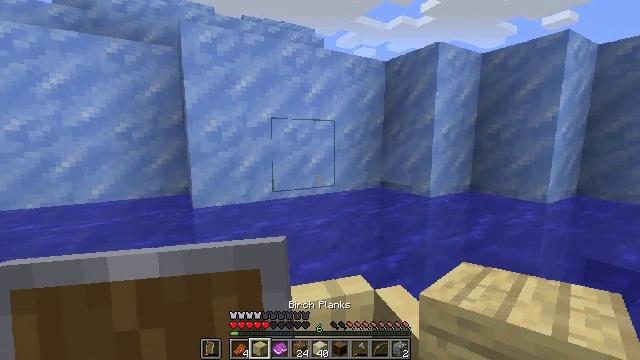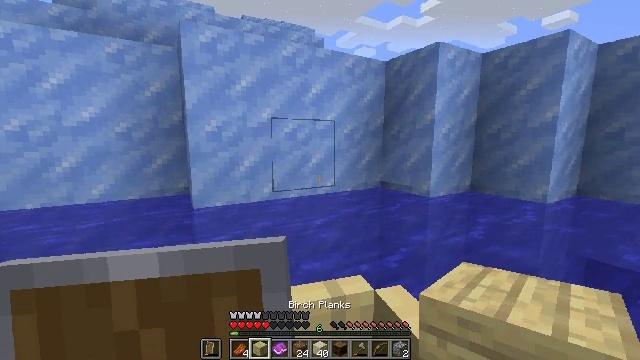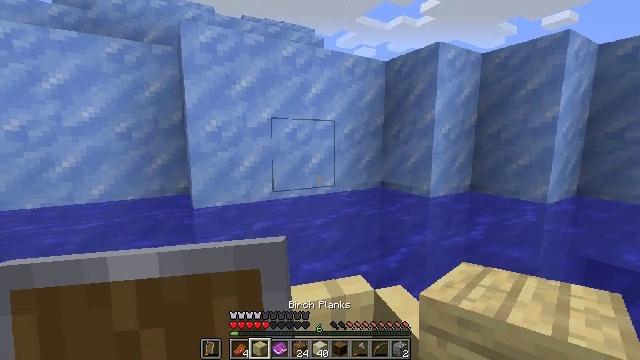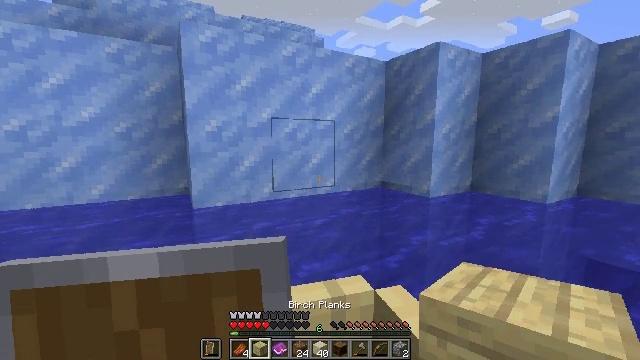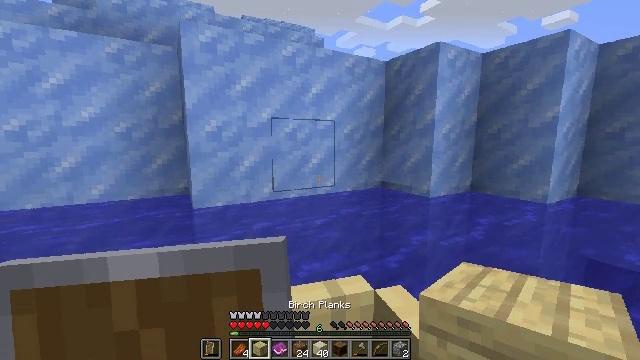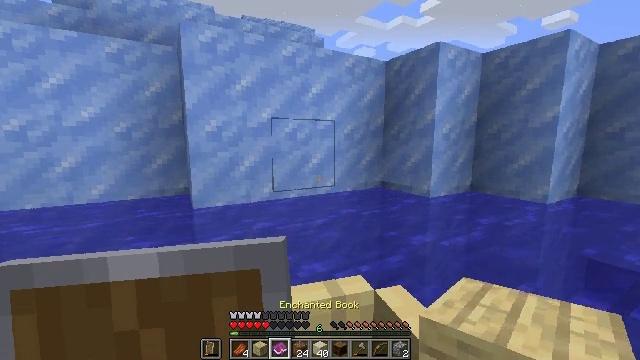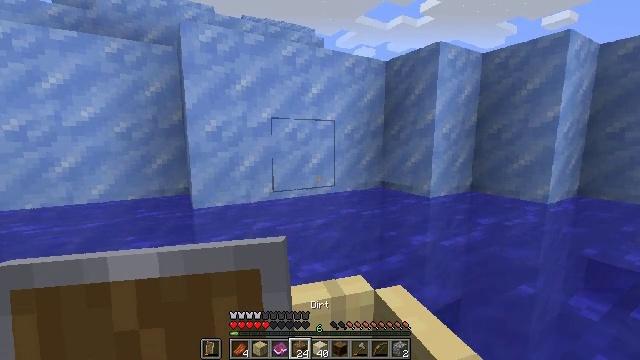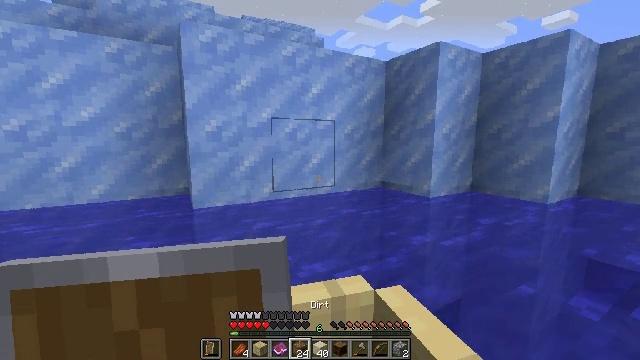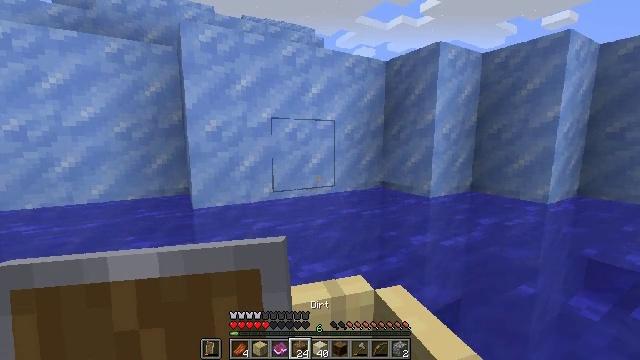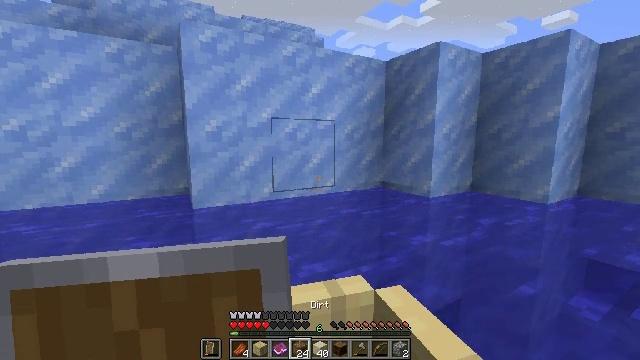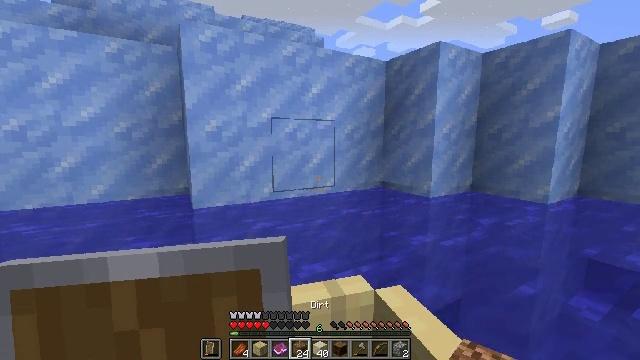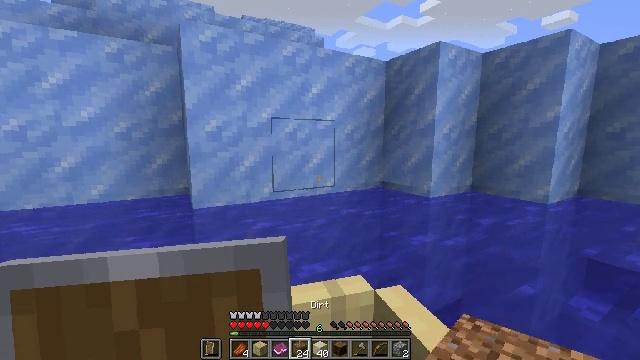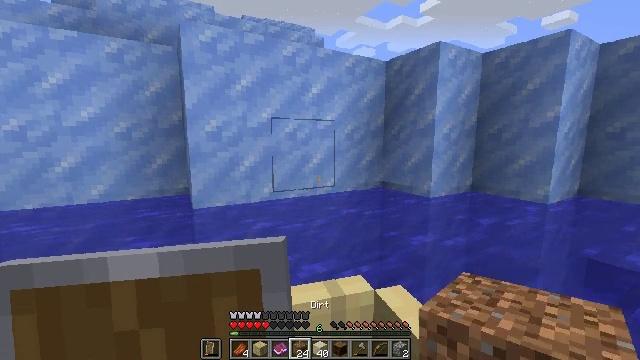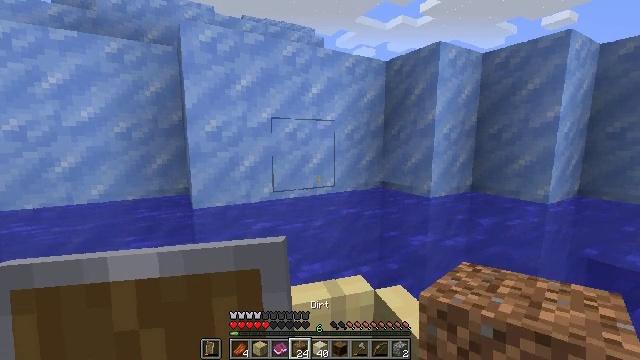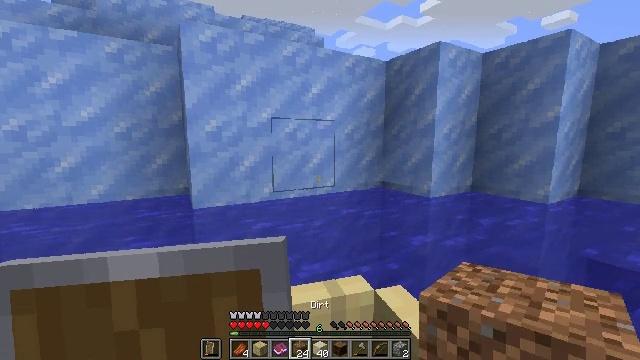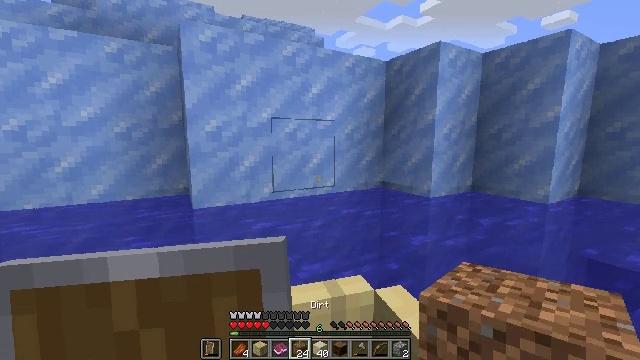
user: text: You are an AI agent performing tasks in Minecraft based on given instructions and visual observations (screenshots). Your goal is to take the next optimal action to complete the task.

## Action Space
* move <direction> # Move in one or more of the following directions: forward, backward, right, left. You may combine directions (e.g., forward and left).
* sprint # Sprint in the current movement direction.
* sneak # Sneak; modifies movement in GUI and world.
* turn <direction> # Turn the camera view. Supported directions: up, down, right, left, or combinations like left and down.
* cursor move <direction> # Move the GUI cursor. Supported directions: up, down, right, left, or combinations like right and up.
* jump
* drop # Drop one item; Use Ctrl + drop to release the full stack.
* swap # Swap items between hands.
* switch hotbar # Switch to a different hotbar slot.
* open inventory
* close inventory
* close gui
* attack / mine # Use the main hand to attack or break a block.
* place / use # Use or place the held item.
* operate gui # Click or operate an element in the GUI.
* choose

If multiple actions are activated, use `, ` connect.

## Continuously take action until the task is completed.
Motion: motion action
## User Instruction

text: Gather packed ice blocks.
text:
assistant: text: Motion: no_op
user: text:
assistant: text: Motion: no_op
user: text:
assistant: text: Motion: no_op
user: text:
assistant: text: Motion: no_op
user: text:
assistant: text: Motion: no_op
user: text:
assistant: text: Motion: no_op
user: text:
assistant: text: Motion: no_op
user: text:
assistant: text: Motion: no_op
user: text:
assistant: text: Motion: no_op
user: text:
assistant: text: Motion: no_op
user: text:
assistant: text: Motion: no_op
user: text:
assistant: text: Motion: no_op
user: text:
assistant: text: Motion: no_op
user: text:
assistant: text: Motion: no_op
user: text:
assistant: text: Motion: no_op
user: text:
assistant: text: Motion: no_op
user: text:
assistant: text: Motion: no_op
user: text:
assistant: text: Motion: no_op
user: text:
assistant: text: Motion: no_op
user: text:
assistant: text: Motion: no_op
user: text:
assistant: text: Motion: no_op
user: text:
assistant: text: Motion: no_op
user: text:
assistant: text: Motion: no_op
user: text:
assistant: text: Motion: no_op
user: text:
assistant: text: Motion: no_op
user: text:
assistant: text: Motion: no_op
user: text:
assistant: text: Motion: no_op
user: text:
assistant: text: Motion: no_op
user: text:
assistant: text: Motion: no_op
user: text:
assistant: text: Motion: no_op